Question: I am trying to follow Apache MINA's <URL> for setting up a SSHD server but I run into problems when connecting to it with PuTTY. I get to enter a username but then get slapped with the following error message:

Below is the code for my server. Do I have to manually set an authentication method for the server? Or am I doing something else wrong?
'''
sshd = SshServer.setUpDefaultServer();
sshd.setPort(3333);
List<NamedFactory<UserAuth>> userAuthFactories = new ArrayList<NamedFactory<UserAuth>>();
sshd.setUserAuthFactories(userAuthFactories);
sshd.setKeyPairProvider(new SimpleGeneratorHostKeyProvider("hostkey.ser"));
sshd.start();
'''
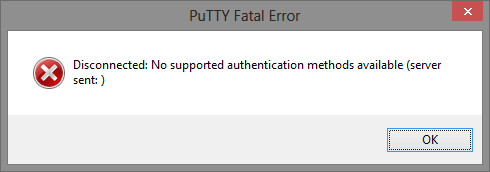
Answer: i just created a sample which works for me. i use Putty to connect to the Apache SSHD.
Lib version i used was 'apache-sshd-0.9.0' (downloaded on:2014-02-04). JDK 1.7.
the main of my sample looks like:
'''
public static void main(String[] args) throws IOException
{
SshServer sshd = SshServer.setUpDefaultServer();
sshd.setPort(22);
sshd.setKeyPairProvider(new SimpleGeneratorHostKeyProvider("./keys/mysample",
SimpleGeneratorHostKeyProvider.SSH_RSA));
List<NamedFactory<UserAuth>> userAuthFactories = new ArrayList<NamedFactory<UserAuth>>();
userAuthFactories.add(new UserAuthPassword.Factory());
sshd.setUserAuthFactories(userAuthFactories);
sshd.setPasswordAuthenticator(new PasswordAuthenticator() {
public boolean authenticate(String username, String password, ServerSession session) {
return "tomek".equals(username) && "123".equals(password);
}
});
sshd.setShellFactory(new MyCommandFactory());
sshd.start();
while (true) ;
}
'''
as you can see, i created my own command factory like this:
(btw. <URL>
'''
public class MyCommandFactory implements CommandFactory, Factory<Command>
{
public Command createCommand(String s)
{
System.out.println("command requested: " + s);
return new MyCommand(s);
}
public Command create()
{
return createCommand("none");
}
}
'''
for test purpose create a command like this:
'''
public class MyCommand implements Command
{
private String name;
private InputStream inputStream;
private OutputStream outputStream;
private ExitCallback exitCallback;
public MyCommand(String name)
{
this.name = name;
}
public void setInputStream(final InputStream inputStream)
{
System.out.println("input stream was set on command: " + name);
this.inputStream = inputStream;
}
public void setOutputStream(final OutputStream outputStream)
{
System.out.println("output stream was set on command: " + name);
this.outputStream = outputStream;
}
public void setErrorStream(OutputStream outputStream)
{
System.out.println("error stream was set on command: " + name);
}
public void setExitCallback(ExitCallback exitCallback)
{
System.out.println("exit callback was set on command: " + name);
this.exitCallback = exitCallback;
}
public void start(Environment environment) throws IOException
{
try
{
final PrintWriter writer = new PrintWriter(outputStream, true);
writer.println("Welcome to Java SSH echo server!");
writer.flush();
// ... here you gonna read input from remote client ...
// use writer to write back responses
}
catch (final Exception e)
{
e.printStackTrace();
}
}
public void destroy()
{
System.out.println("destroy was called on command: " + name);
// client or server closed connection, clean up resources here
}
}
'''
as you can see, i used a key file './keys/mysample'. to create such a key file try this:
(btw. <URL>
'''
keytool -genkey -keystore ./keys/mysample" -keyalg RSA
'''
and voila:

i hope this is helpful for someone.
[EDIT] take a look here for a even better echo server:
<URL>